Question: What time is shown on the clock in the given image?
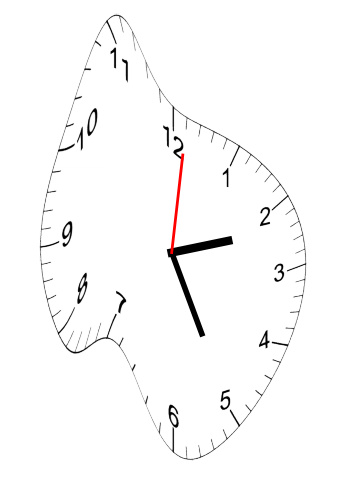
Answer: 02:25:01